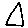
Label: triangle